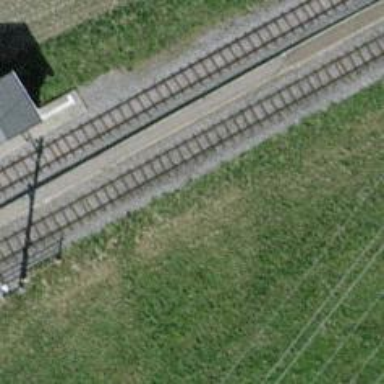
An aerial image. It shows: Railway stop with public transport stop position.